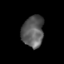
Tissue: skin
Cell type: Epithelial cells
Senescence score: 0.2512
Nuclear area (px): 670
Mean DAPI intensity: 91.696